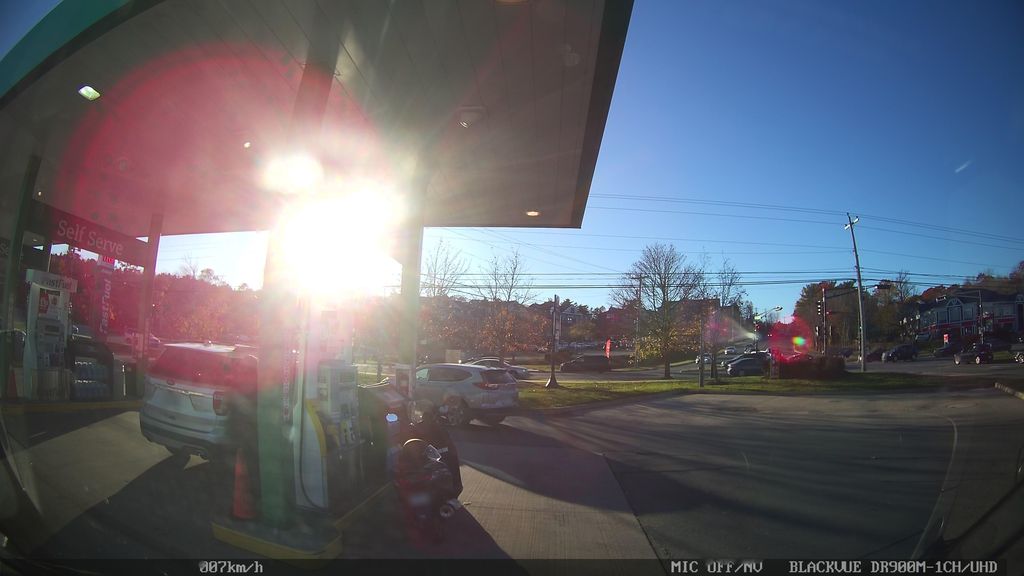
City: halifax